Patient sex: F
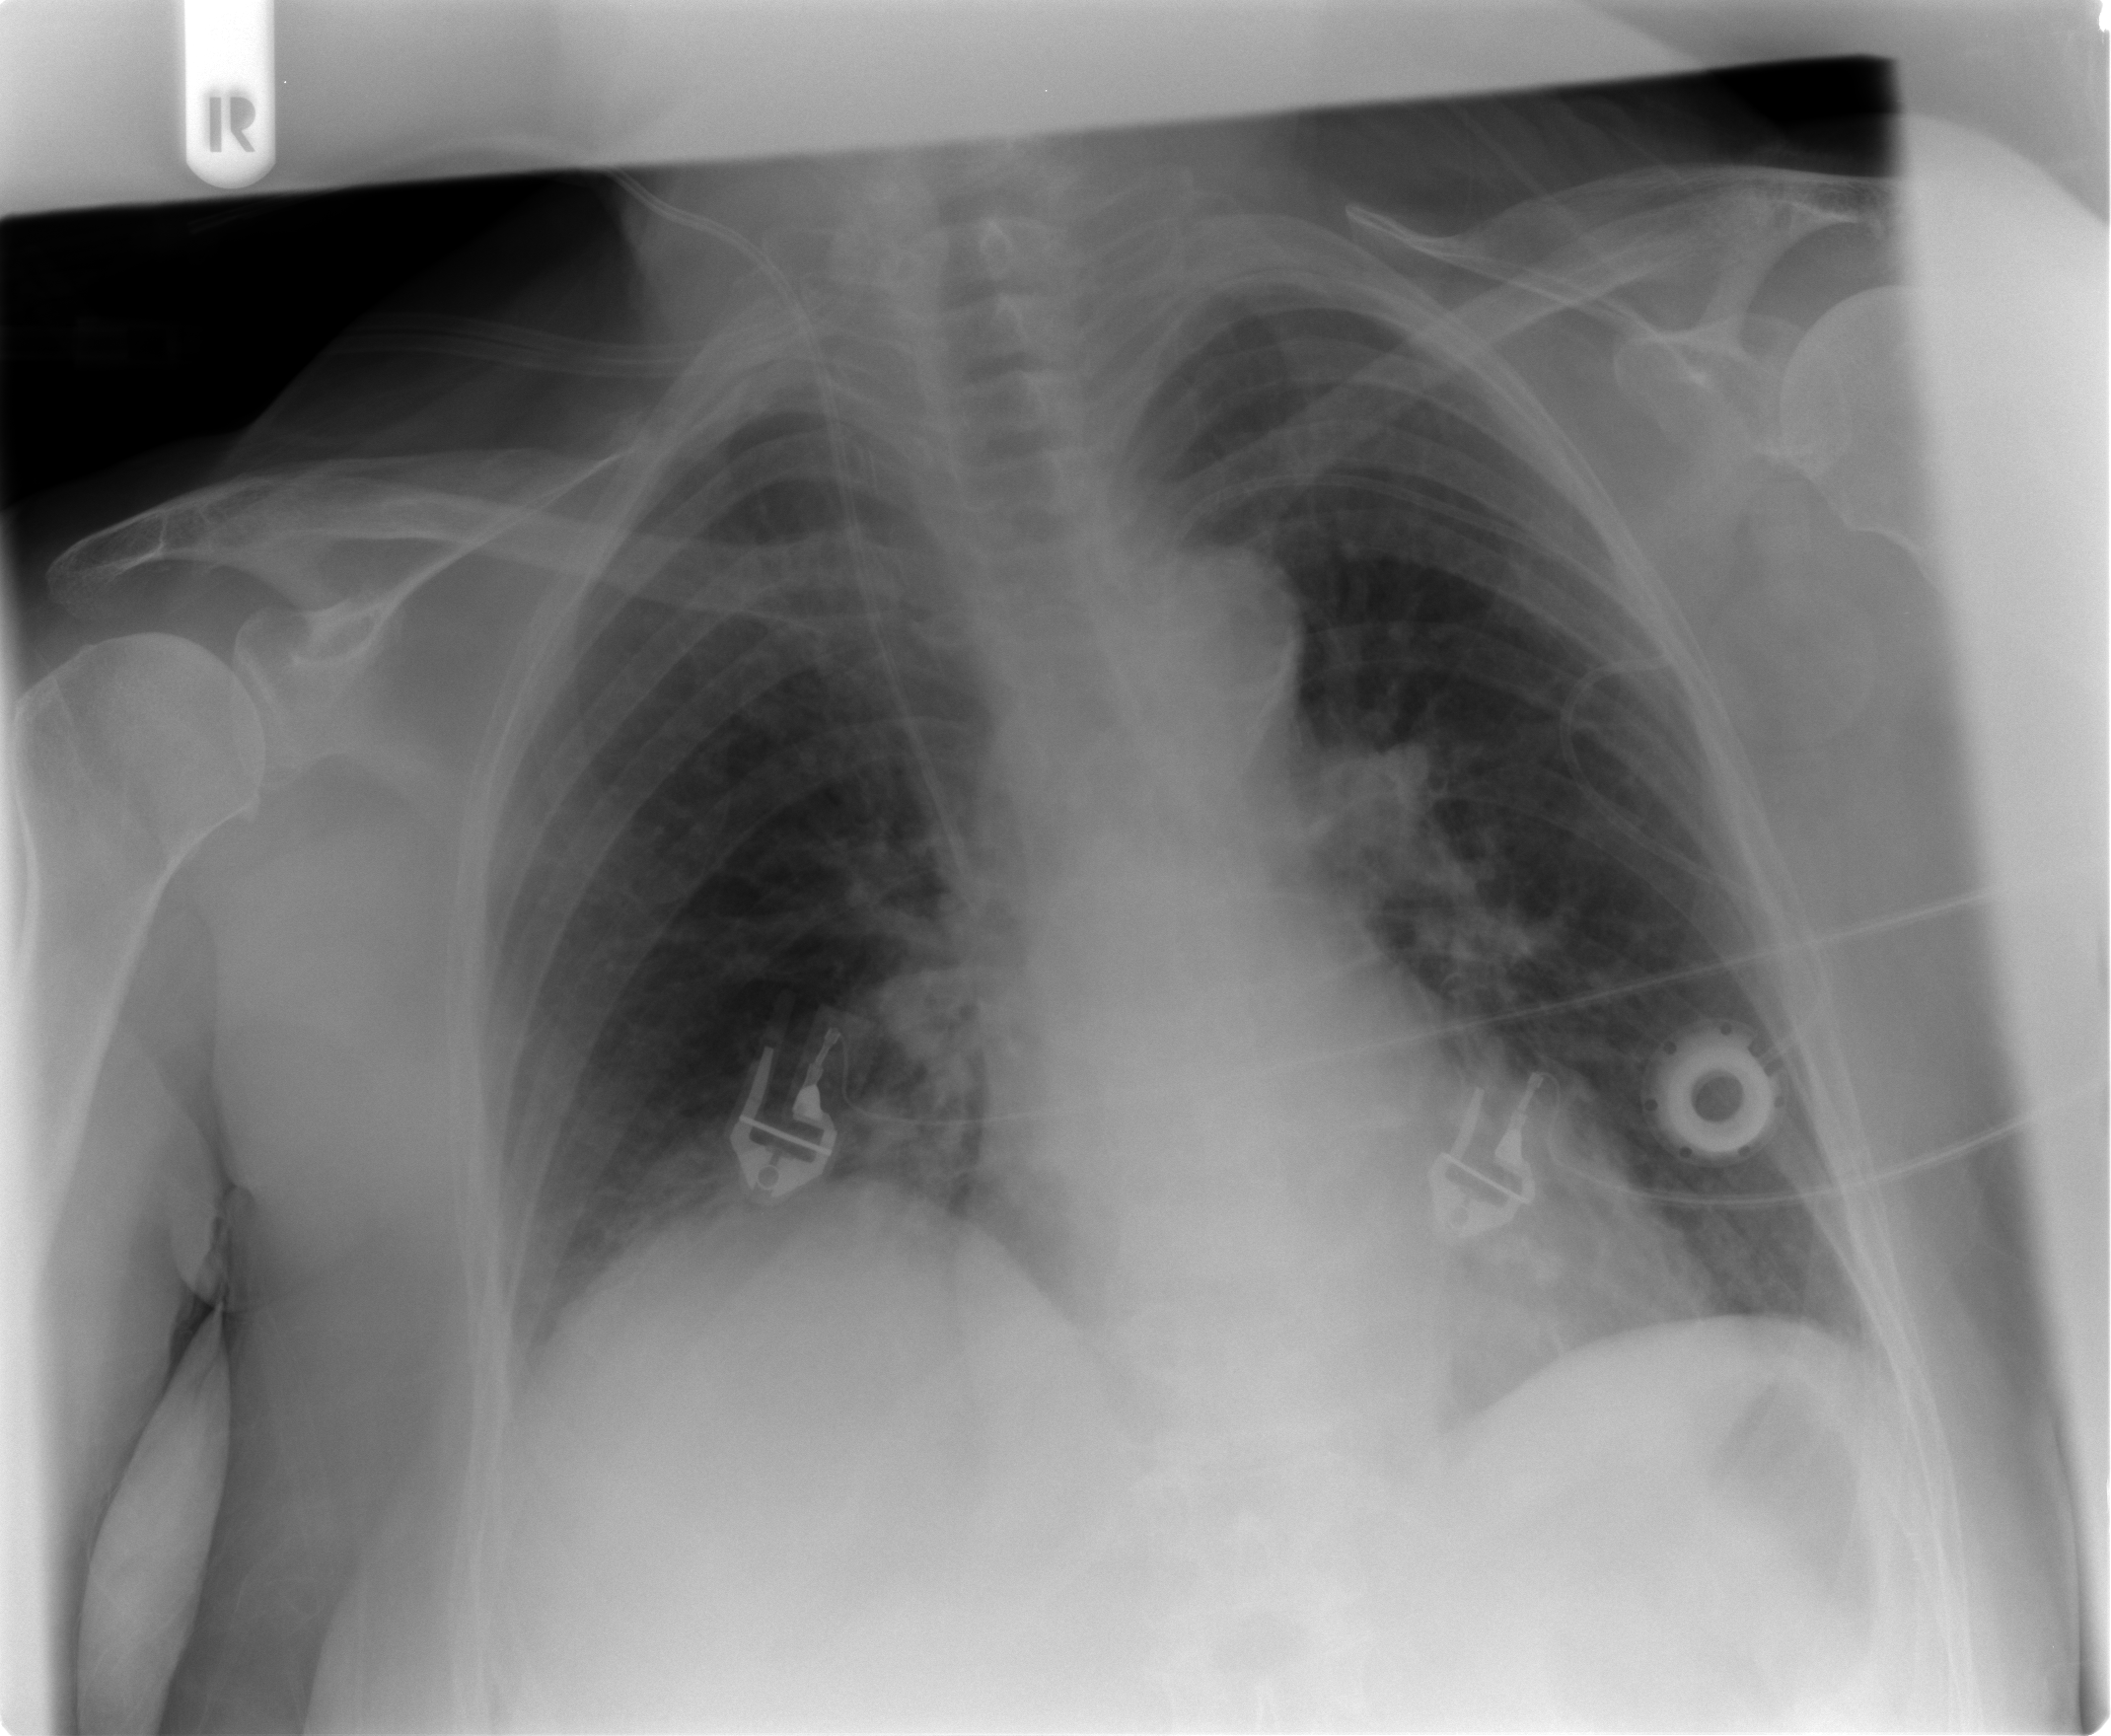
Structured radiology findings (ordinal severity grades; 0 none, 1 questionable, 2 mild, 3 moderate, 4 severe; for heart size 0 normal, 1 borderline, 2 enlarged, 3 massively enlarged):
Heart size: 0
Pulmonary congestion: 2
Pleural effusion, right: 0
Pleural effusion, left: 0
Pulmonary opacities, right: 0
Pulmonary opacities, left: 0
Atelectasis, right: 2
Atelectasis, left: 0